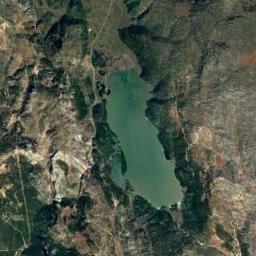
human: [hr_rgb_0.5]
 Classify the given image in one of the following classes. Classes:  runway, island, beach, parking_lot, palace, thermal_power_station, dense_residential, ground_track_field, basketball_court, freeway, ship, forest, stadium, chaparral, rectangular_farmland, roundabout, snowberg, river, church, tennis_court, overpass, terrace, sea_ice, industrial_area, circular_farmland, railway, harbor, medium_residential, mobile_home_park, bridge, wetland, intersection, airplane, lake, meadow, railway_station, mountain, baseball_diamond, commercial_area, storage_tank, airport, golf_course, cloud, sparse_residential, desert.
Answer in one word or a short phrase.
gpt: lake